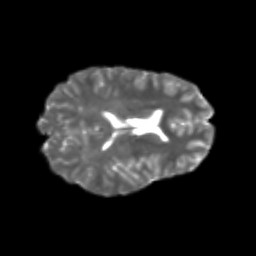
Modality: T2w
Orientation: axial
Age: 22
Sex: female
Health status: healthy
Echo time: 0.074 s